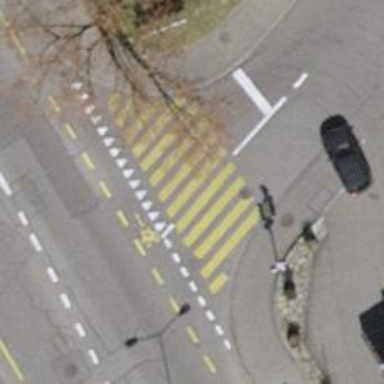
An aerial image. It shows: Zebra crossing with traffic signals. The crossing is marked by traffic lights.